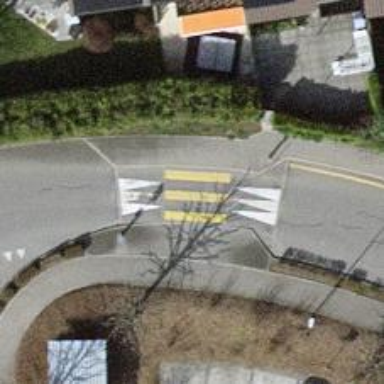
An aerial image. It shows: Uncontrolled road crossing with markings.